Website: crate-barrel
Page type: billing-address
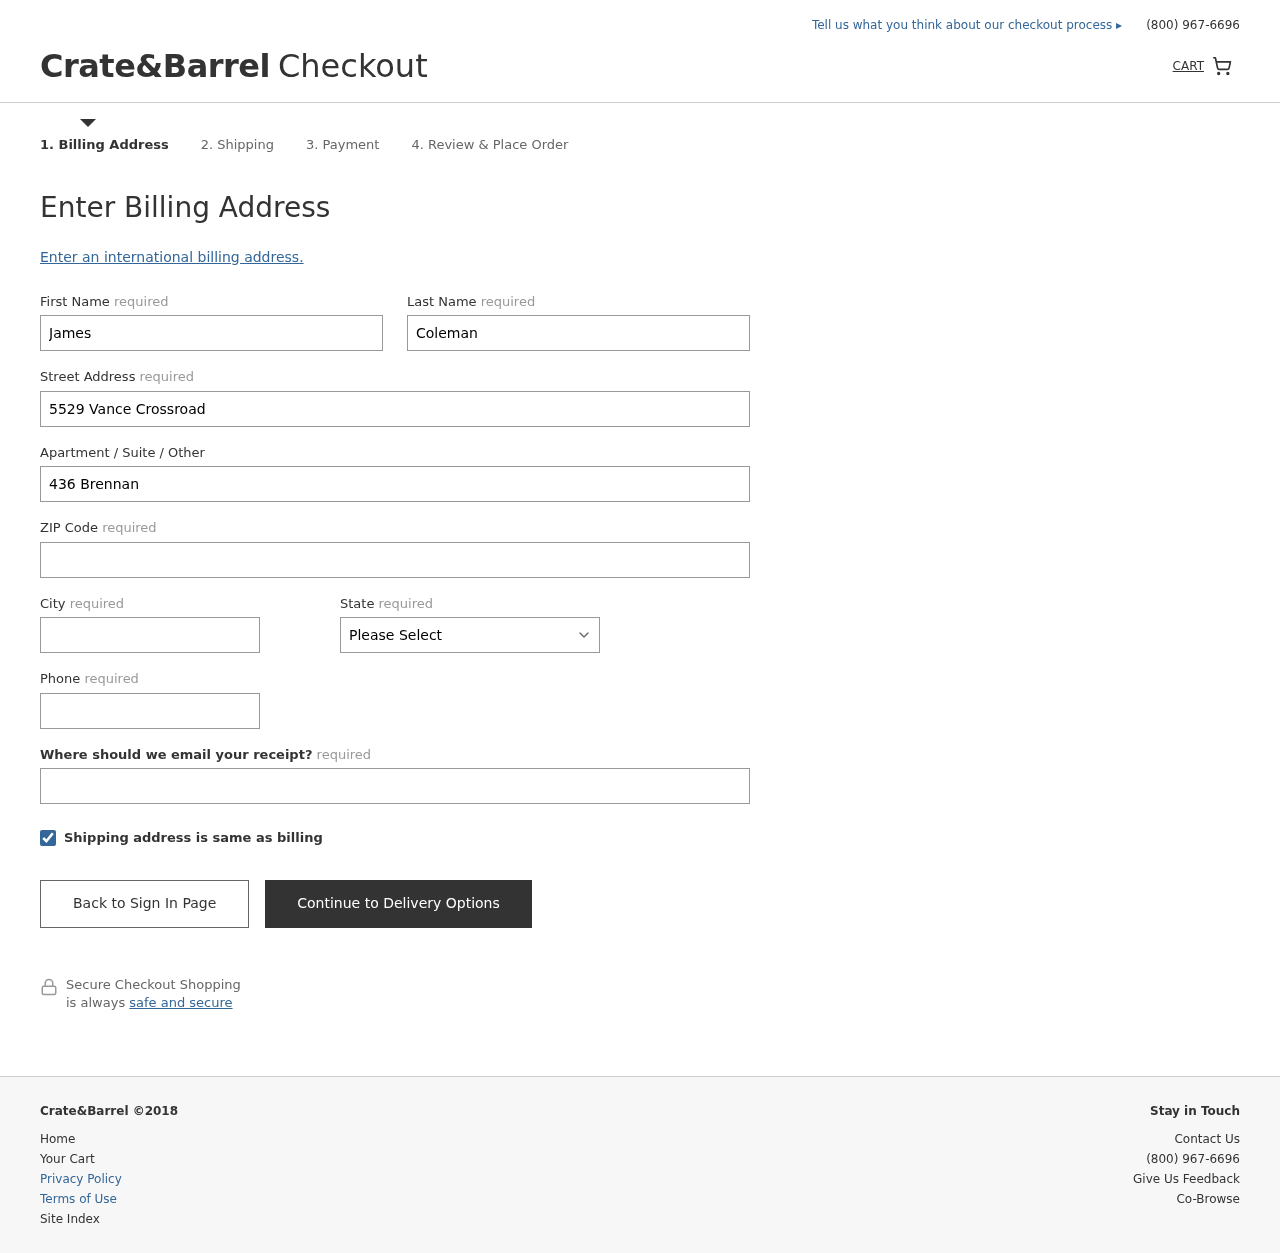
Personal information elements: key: PII_STATE
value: Hawaii
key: PII_FIRSTNAME
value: James
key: PII_LASTNAME
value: Coleman
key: PII_STREET
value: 5529 Vance Crossroad
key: PII_STREET2
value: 436 Brennan Islands
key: PII_POSTCODE
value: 98394
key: PII_CITY
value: North Christopher
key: PII_PHONE
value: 8204376699
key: PII_EMAIL
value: jamescoleman@hotmail.com